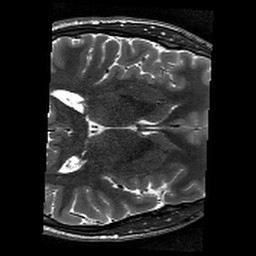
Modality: T2w
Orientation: axial